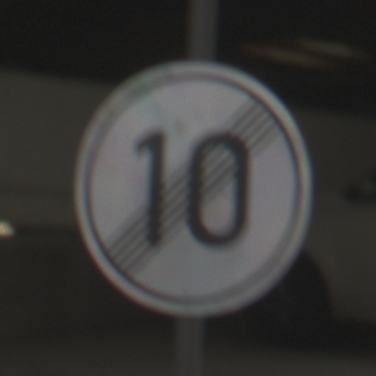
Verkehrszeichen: EndeGeschwindigkeit10
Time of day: Midday
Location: Roofed (Urban)
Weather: Overcast
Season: NotSpecified
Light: Artificial